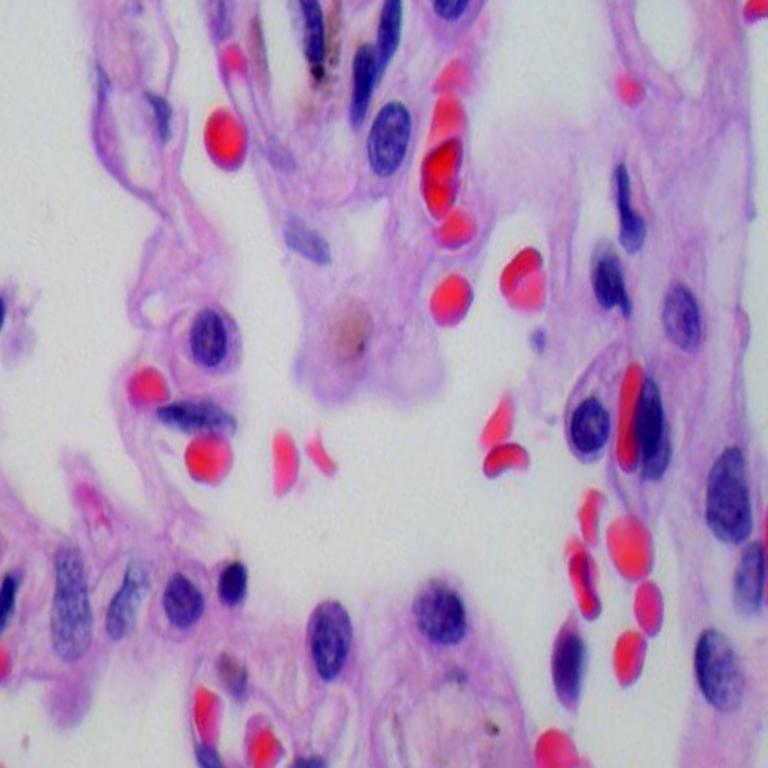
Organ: lung
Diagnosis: benign